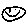
Label: smiley face